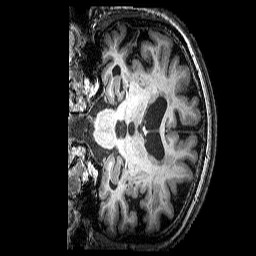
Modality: T1w
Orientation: coronal
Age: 66
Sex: female
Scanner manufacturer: siemens
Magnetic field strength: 3 T
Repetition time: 2.25 s
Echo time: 0.00452 s